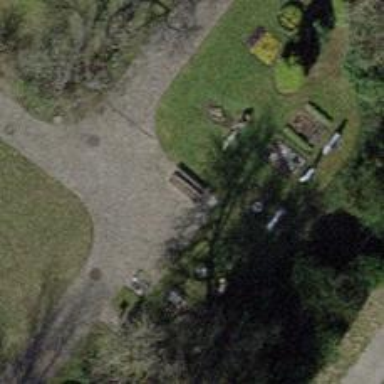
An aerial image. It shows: Brown bench.